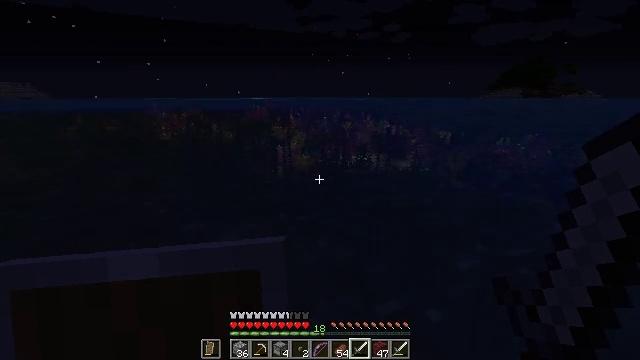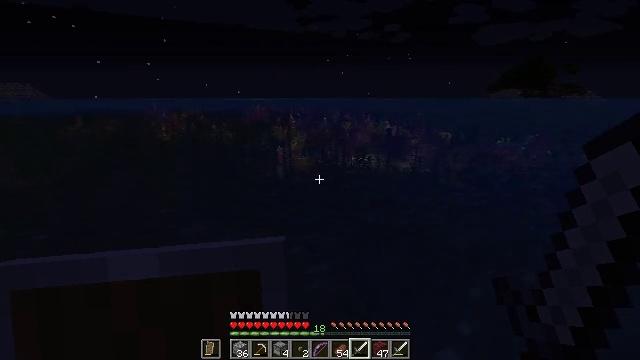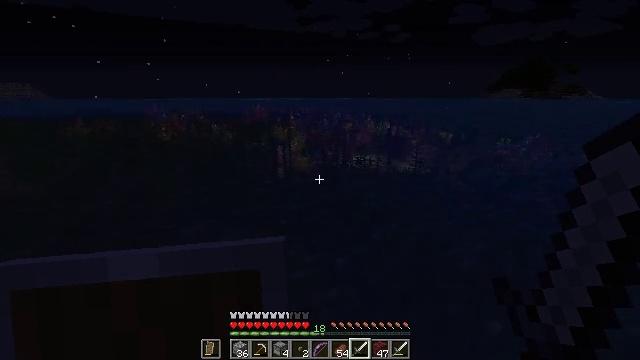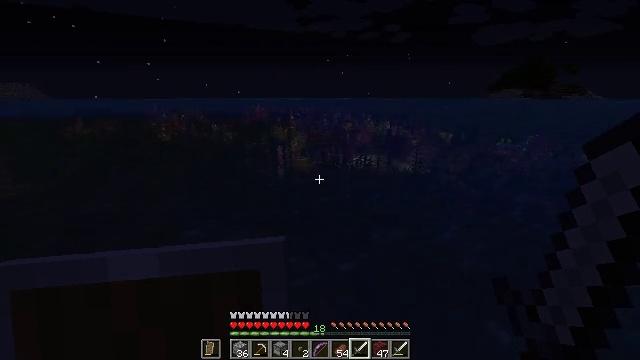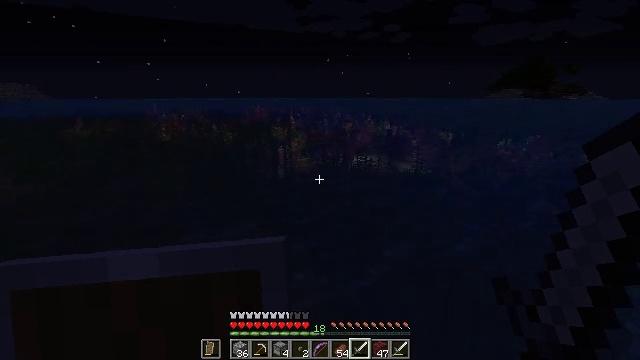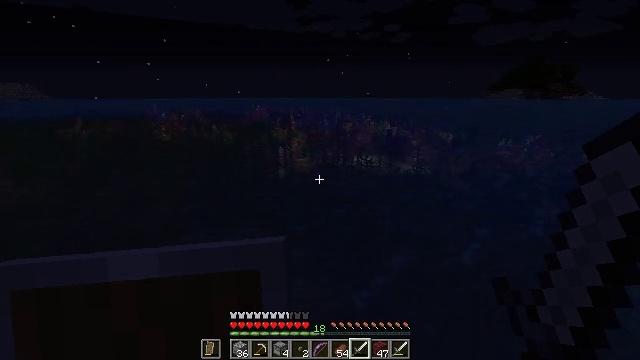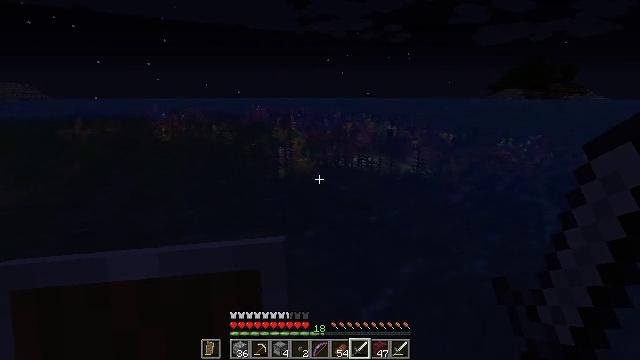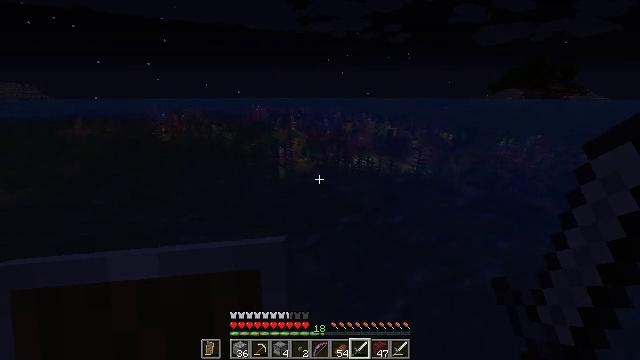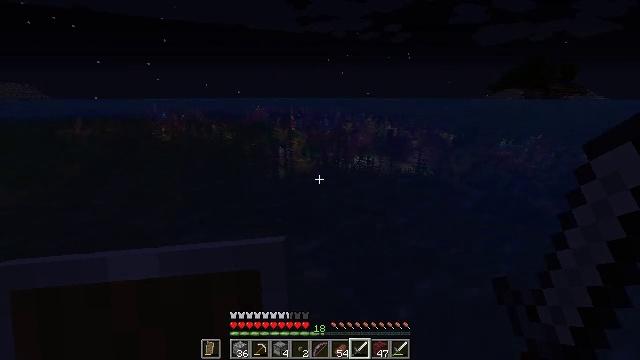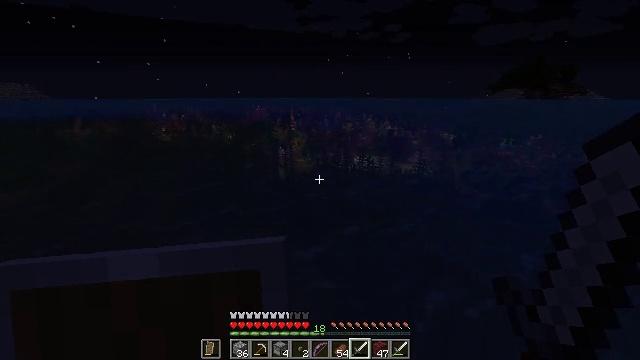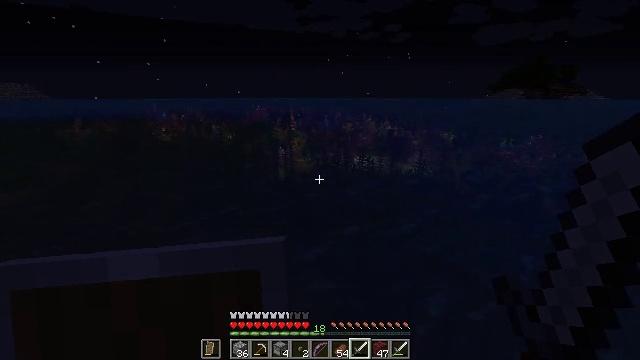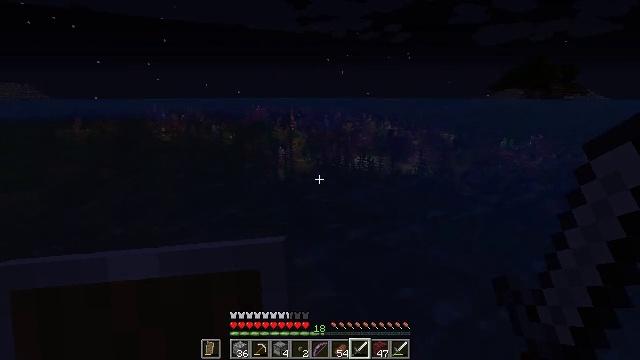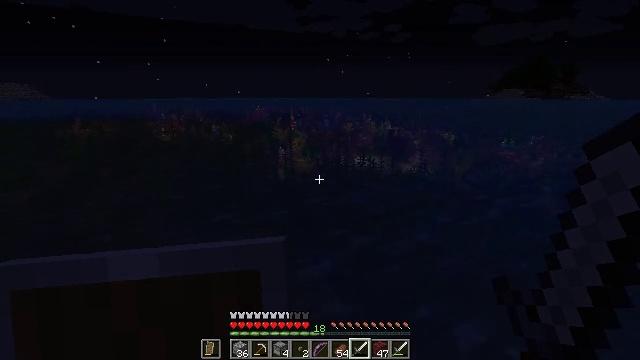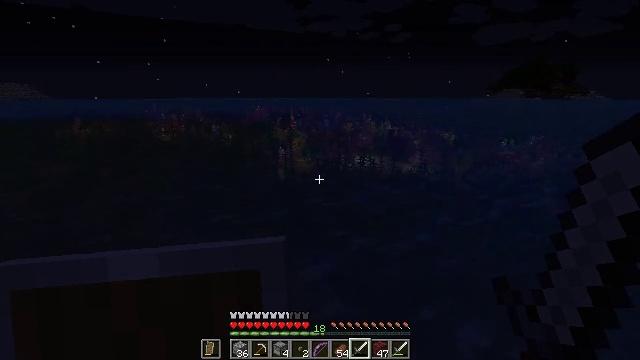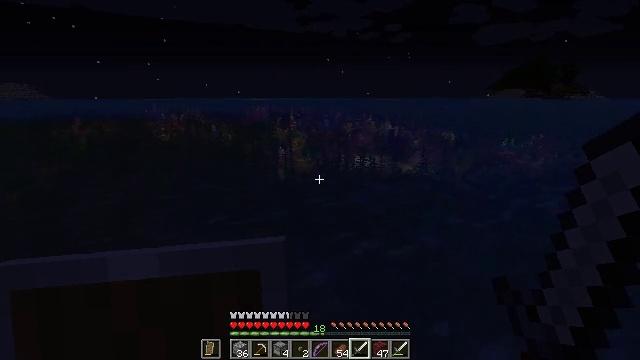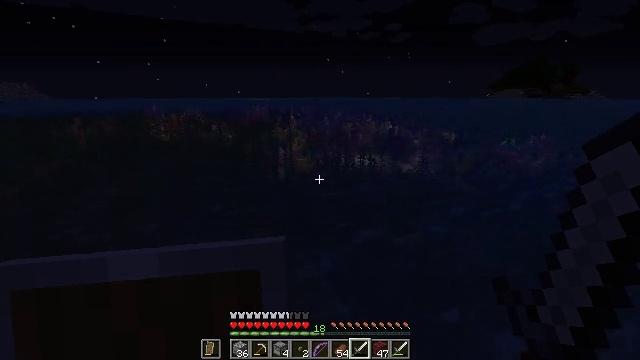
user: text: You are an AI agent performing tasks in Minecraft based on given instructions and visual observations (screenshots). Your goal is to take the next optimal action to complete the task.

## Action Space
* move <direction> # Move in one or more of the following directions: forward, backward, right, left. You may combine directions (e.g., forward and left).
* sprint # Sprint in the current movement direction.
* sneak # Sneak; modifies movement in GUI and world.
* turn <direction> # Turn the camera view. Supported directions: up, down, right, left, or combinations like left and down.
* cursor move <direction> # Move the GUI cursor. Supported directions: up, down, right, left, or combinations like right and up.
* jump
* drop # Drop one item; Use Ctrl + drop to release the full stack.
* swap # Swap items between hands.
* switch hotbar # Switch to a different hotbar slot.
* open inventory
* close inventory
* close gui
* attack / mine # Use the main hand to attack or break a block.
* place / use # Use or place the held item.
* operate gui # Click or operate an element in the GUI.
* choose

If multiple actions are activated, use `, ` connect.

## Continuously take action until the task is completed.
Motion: motion action
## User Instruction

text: Kill the slime.
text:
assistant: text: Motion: move forward and move left
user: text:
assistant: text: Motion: move forward and move left
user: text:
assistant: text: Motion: move forward and move left
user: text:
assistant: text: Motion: move forward and move left
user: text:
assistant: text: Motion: move forward
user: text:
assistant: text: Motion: move forward
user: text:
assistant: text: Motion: move forward
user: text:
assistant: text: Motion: move forward
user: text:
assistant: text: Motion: move forward
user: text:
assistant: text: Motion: move forward
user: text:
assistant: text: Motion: move forward
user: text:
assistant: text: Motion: move forward
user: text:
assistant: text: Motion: move forward
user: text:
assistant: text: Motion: move forward, sneak
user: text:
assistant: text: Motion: move forward, sneak
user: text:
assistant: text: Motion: move forward, sneak
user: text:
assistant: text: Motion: move forward, sneak
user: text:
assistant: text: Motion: move forward, sneak
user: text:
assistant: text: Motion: move forward, sneak
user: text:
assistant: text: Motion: move forward
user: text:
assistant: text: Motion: move forward
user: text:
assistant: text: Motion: move forward
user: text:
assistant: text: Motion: move forward
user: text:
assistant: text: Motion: move forward
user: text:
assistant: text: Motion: move forward
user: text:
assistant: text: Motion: move forward
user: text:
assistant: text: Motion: move forward
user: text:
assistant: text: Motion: move forward
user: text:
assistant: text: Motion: move forward
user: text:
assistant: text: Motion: move forward